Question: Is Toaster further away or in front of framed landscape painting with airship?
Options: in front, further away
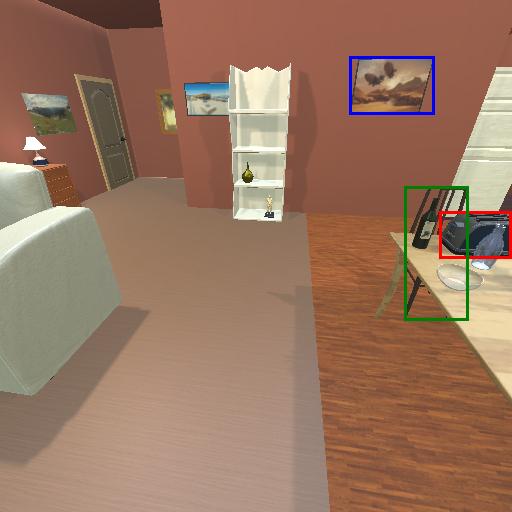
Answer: in front